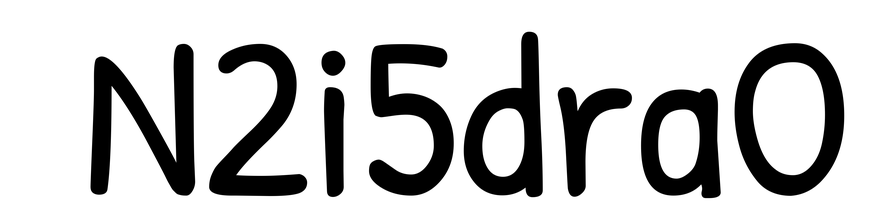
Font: PatrickHand-Regular